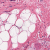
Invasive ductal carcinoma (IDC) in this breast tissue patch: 0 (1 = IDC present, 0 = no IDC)